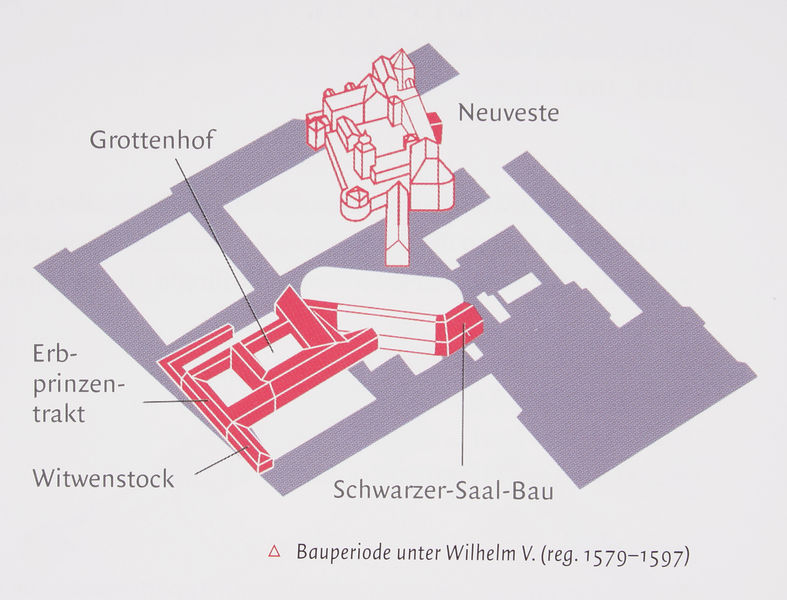
Titel: Bauperiode unter Wilhelm V. (reg. 1579-1597)
Standort: München
Institution: Residenz
Schlagwörter: stadt, zeichnung, gebäude, rot, schloss, architektur, renaissance, schrift, ansicht, hof, burg, münchen, palazzo, entwurf, schema, residenz, mittelalter, plan, nürnberg, grundriss, bauplan, lageplan, beischrift, trakt, übersicht, grottenhof, neuveste, bauperiode, bauperiode unter wilhelm v., erbprinzentrakt, schwarzer-saal-bau, stadtführer, unter wilhelm, wilhelm v, witwenstock